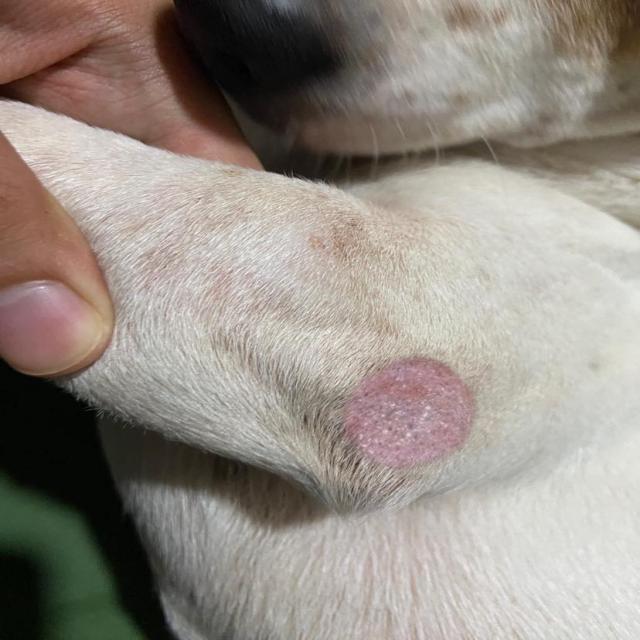
Canine ringworm (Dermatophytosis) — fungal infection caused by Microsporum or Trichophyton. Presents with circular alopecia, scaling, crusting, and broken hairs.